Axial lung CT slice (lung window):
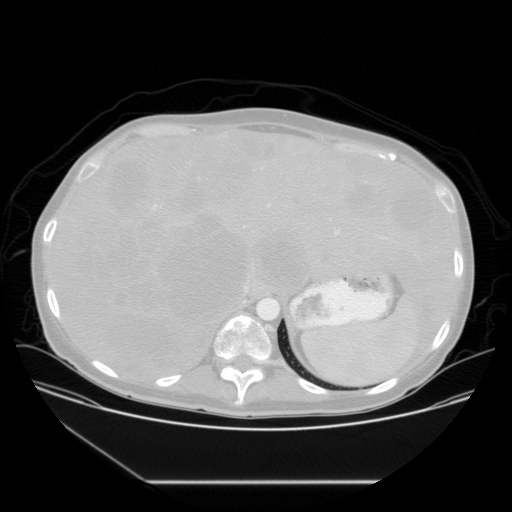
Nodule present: no